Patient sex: M
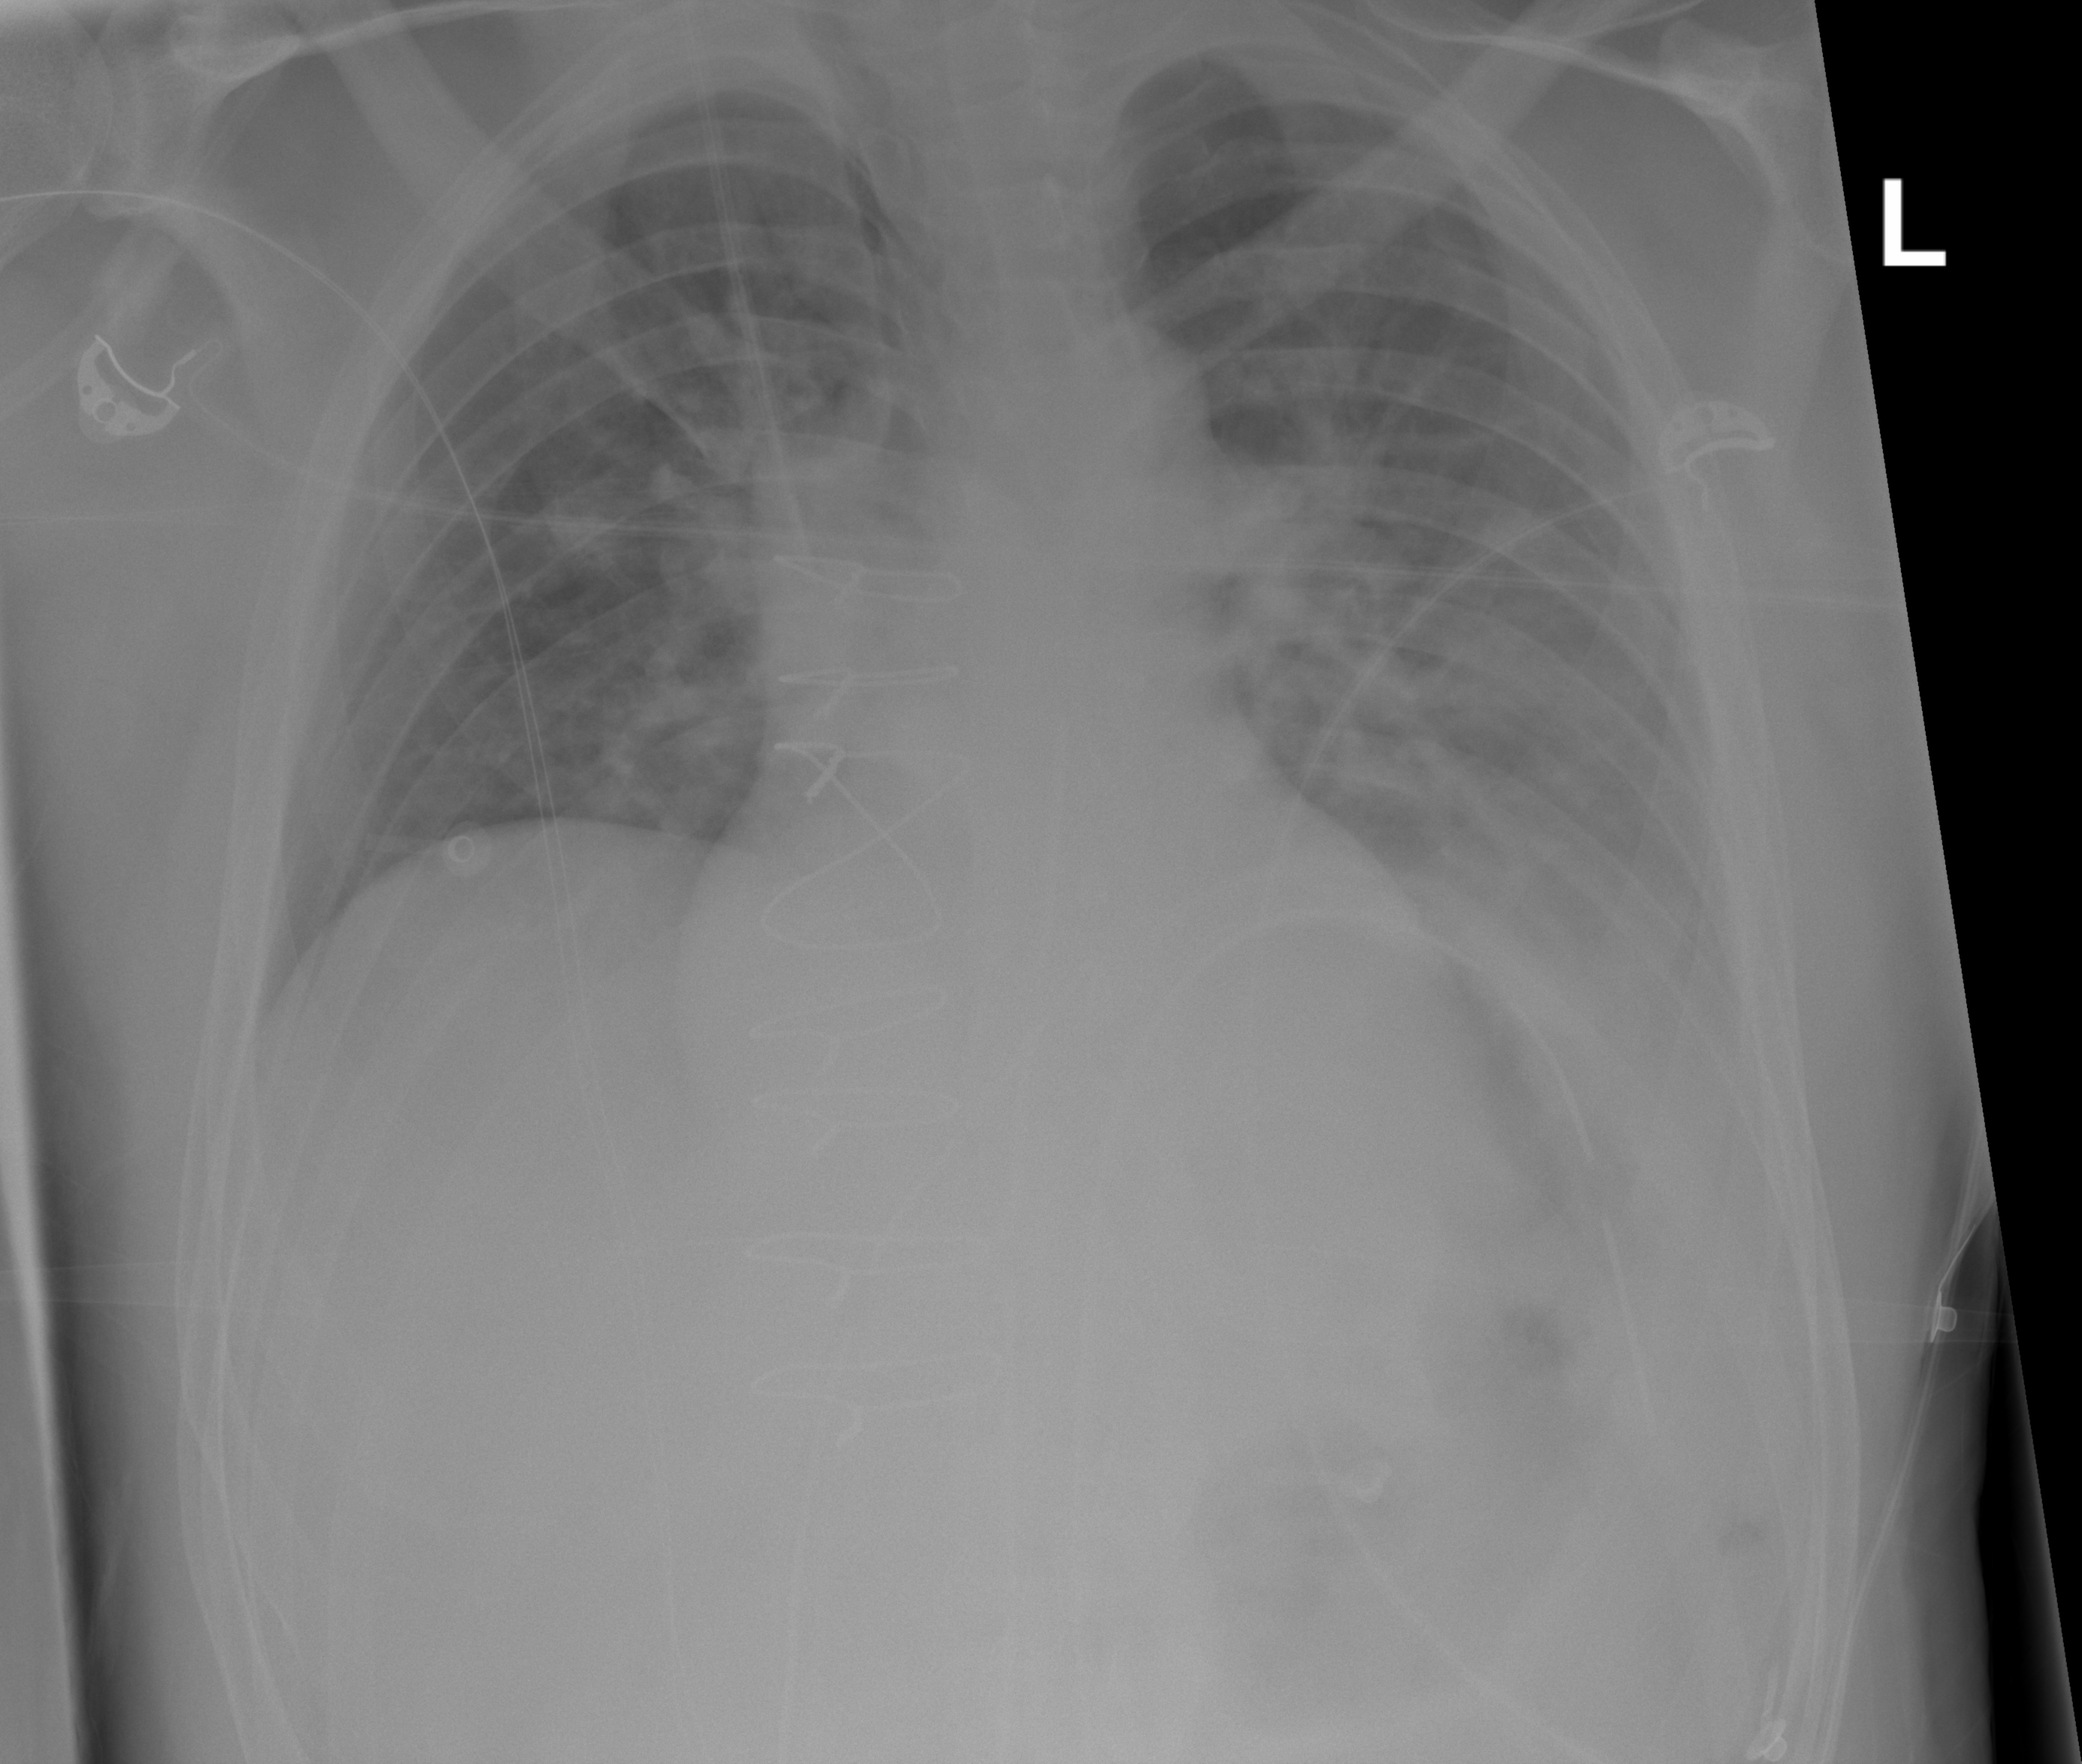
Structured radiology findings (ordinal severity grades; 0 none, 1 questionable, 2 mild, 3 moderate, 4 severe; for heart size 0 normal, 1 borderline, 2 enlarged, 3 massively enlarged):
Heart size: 0
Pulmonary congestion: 0
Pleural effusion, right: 0
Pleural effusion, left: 2
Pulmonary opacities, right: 0
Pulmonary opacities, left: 0
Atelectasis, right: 2
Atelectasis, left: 2